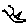
Label: bird